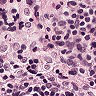
Metastatic tissue present: no